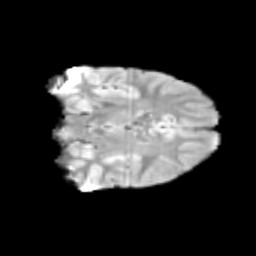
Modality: T2w
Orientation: coronal
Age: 11
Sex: male
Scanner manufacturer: siemens
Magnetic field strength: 3 T
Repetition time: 3.8 s
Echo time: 0.07 s